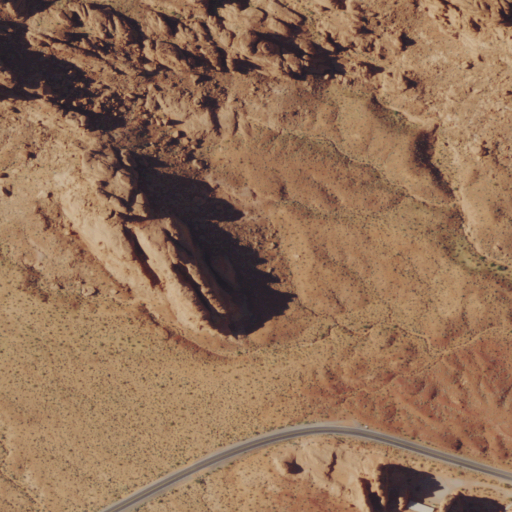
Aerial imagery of mountain in Nevada named Seven Sisters containing grassland, barren land, open development, and shrub